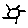
Label: sun